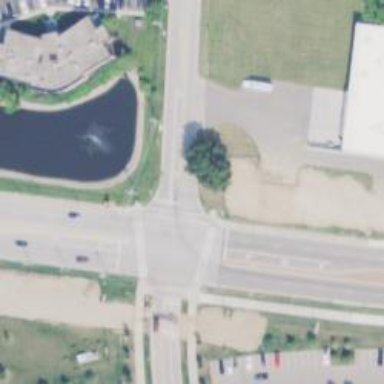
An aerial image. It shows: Crossing with line markings on the road.